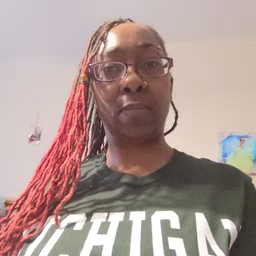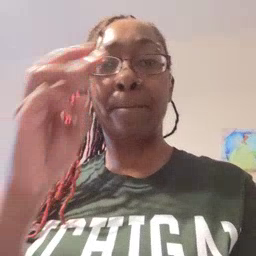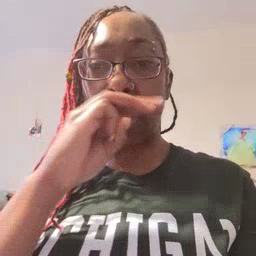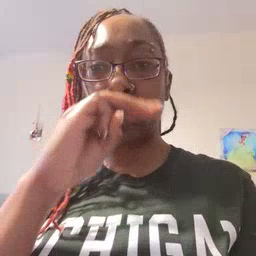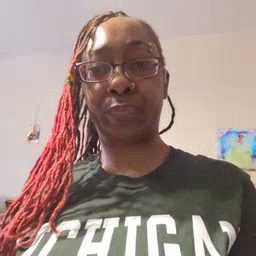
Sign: mouse